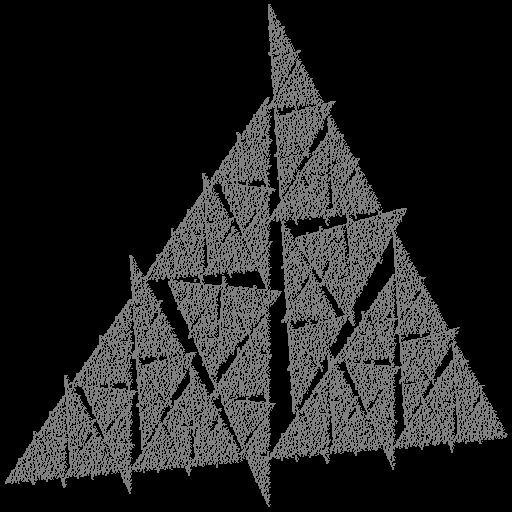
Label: a1